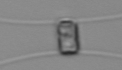
Label: Chaetoceros_similis